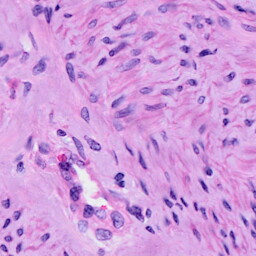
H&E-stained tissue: Cervix